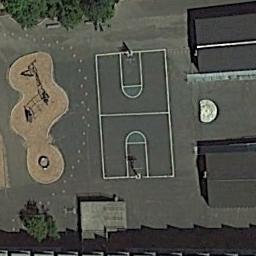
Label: basketball_court